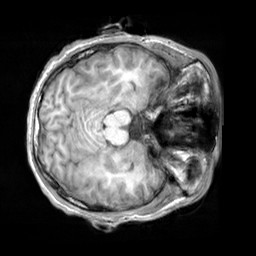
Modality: T1w
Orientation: axial
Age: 21
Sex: male
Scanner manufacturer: siemens
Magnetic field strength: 3 T
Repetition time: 2.3 s
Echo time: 0.00303 s